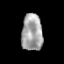
Tissue: prostate
Cell type: T cells
Senescence score: 0.3589
Nuclear area (px): 751
Mean DAPI intensity: 165.119